Field crop: maize
Growth stage: 2
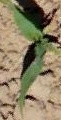
Species: maize